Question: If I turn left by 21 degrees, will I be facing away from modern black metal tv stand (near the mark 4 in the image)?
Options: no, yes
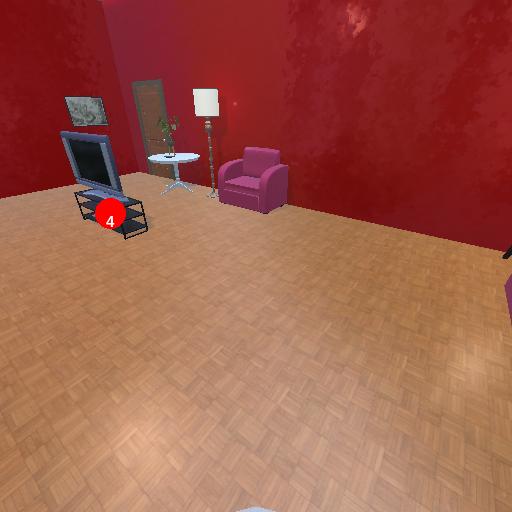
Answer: no